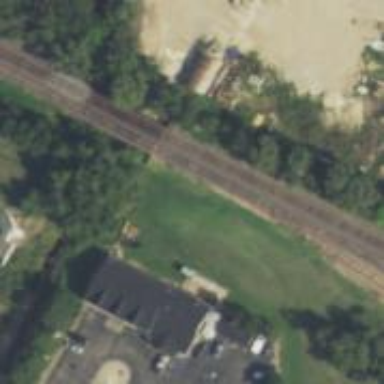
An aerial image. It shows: Railway siding with rails.